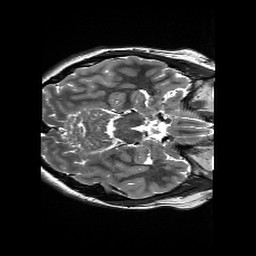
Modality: T2w
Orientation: axial
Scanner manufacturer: siemens
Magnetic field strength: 3 T
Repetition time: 13.52 s
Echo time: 0.088 s